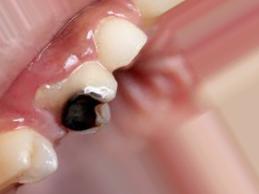
Condition: Caries